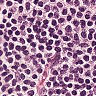
Metastatic tissue present: no